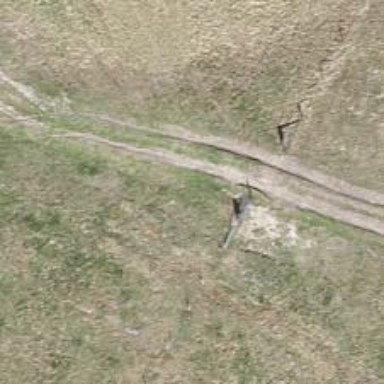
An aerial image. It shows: Path covered with grass.